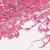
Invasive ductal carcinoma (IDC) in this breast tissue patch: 0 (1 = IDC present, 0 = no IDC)